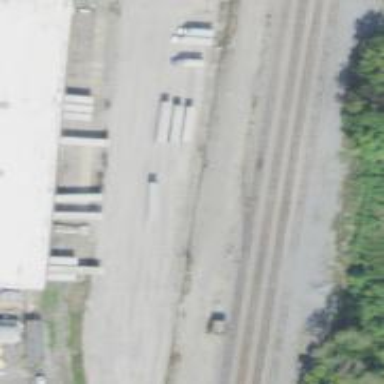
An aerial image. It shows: Rail spur service.